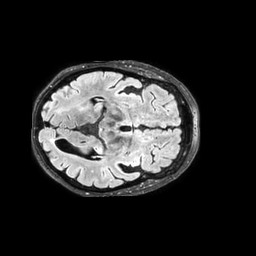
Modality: FLAIR
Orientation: axial
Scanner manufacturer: philips
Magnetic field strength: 3 T
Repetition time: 4.8 s
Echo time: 0.34 s